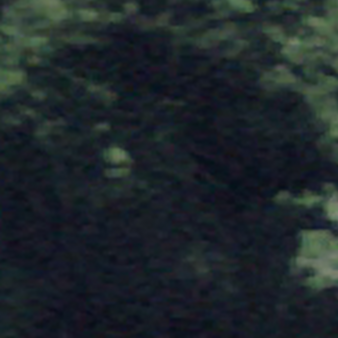
Label: other